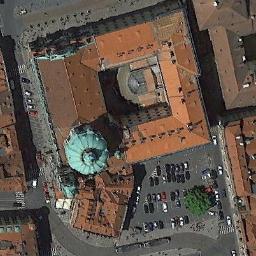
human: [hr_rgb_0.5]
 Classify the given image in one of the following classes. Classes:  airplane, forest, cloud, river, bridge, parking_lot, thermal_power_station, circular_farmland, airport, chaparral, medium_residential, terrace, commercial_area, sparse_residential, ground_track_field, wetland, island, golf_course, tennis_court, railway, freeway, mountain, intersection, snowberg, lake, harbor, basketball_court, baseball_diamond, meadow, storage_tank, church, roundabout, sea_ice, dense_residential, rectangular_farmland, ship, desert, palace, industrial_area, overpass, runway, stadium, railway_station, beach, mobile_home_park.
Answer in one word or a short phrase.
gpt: church